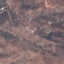
Land use / land cover class: HerbaceousVegetation